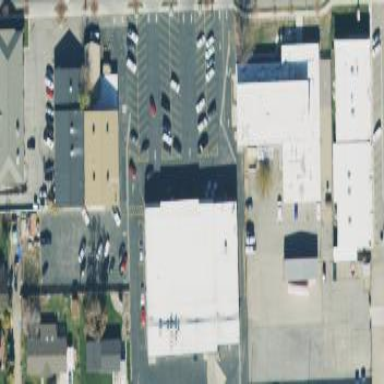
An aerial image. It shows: Supermarket building.